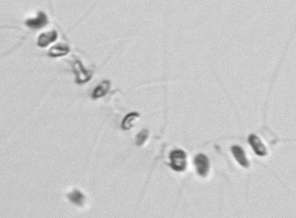
Label: Chaetoceros_socialis